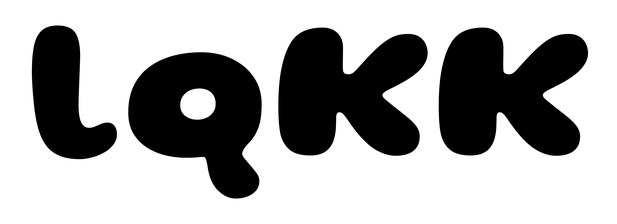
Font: Gluten_ExtraBold